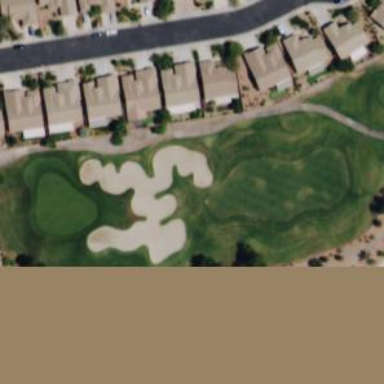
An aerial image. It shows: Golf bunker filled with natural sand.